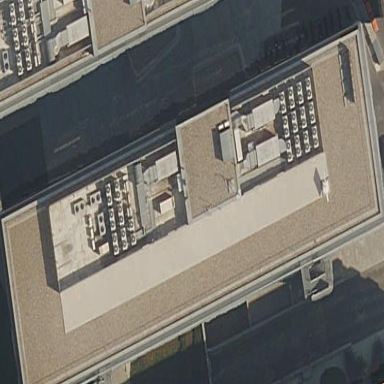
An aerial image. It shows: Office building.